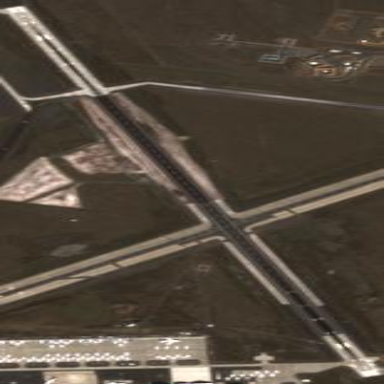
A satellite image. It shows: Runway in airport area.